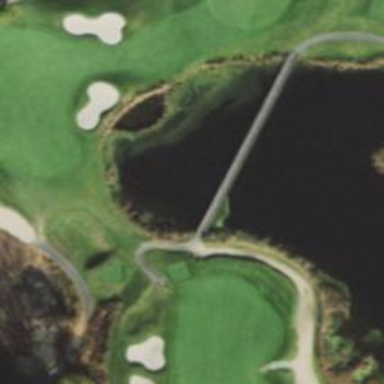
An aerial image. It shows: Service road on bridge designed for golf cartpath.